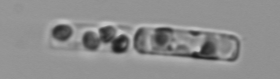
Label: Guinardia_delicatula_TAG_internal_parasite